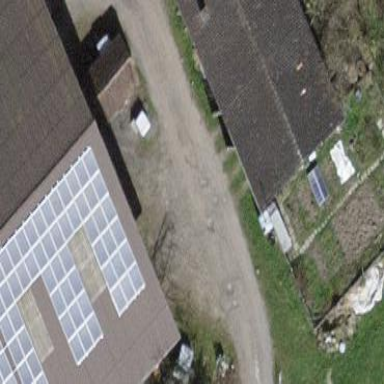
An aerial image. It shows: Solar power generator with photovoltaic panels.